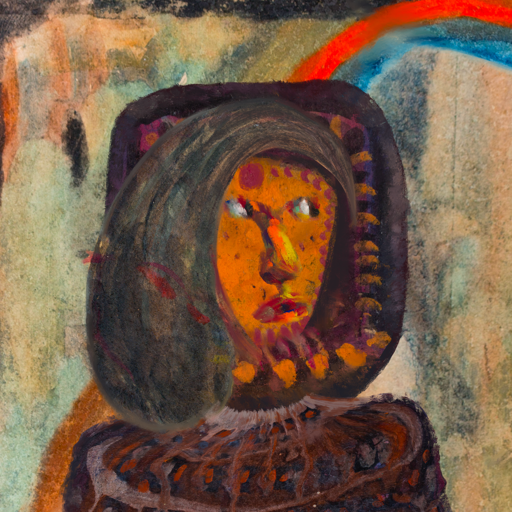
Background: Childish, Head And Neck Side: Doll_w_Hair, Face Side: An_Impression, Bust: Hypocrite, Hair Side: Gypsy_Mother, Head Accessory: Blank, Second Necklace: Blank, Necklace: Blank, Baby: Blank